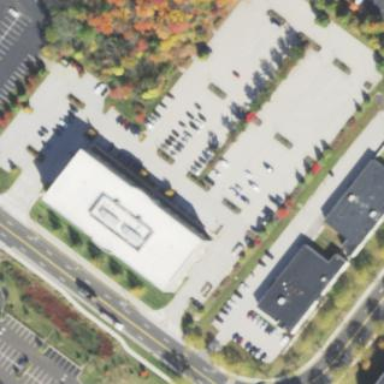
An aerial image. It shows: Commercial building.